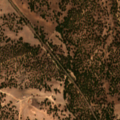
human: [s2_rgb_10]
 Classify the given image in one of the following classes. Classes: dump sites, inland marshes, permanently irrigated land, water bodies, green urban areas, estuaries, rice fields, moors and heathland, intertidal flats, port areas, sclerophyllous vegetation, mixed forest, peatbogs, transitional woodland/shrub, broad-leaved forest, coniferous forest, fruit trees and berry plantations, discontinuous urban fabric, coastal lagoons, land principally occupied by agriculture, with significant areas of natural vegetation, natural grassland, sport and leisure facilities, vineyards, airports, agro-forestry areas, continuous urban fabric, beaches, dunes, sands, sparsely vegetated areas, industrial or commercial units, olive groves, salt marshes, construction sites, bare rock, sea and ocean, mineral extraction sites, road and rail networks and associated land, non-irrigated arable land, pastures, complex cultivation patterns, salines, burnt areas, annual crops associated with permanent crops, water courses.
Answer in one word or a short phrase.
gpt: pastures, agro-forestry areas